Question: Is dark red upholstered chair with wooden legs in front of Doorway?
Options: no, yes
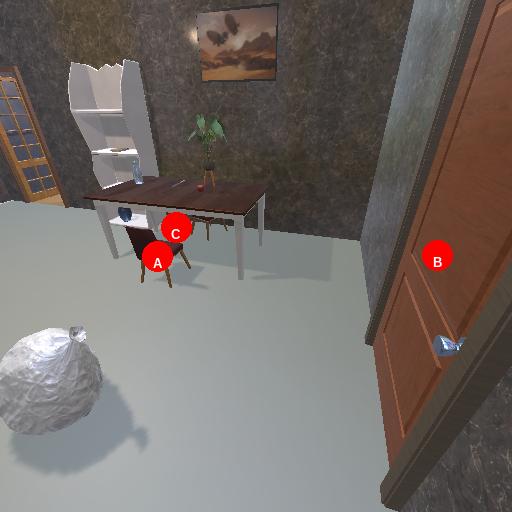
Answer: no